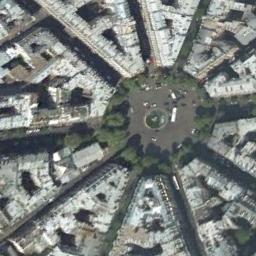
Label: roundabout